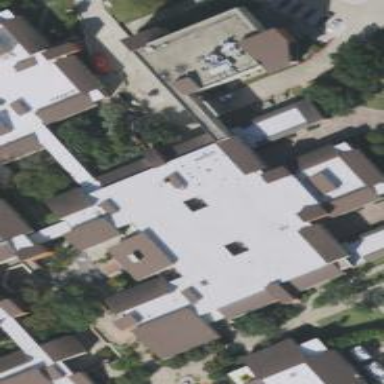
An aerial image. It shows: University building.